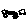
Label: cloud